Question: i'm trying to implement a recursive query in MS SQL server 2008 using CTE.
I know there are a lot of posts talking about recursion in SQL SERVER but this is a bit different and i'm getting stuck.
I have a table with this structure:
'''
CREATE TABLE [dbo].[Account](
<URL> NULL,
<URL> NULL,
<URL>
'''
This table represent a list of Account of course, these accounts can be duplicated in the table and i know they are if an account has a MAIN_EMAIL or a SECONDARY_EMAIL that exists in the MAIN_EMAIL or SECONDARY_EMAIL in another record with a different ID.
For example these records are duplicated in my table:

I know those records are duplicated because the ID 21206 has the main email that exists as main email in the record with ID 21246 and as secondary email in the record with ID 21268. Furthermore, the record with ID 21246 has a secondary email that exists as main email in the record with ID 28169. So, i consider those 4 records as a single record (this rule comes from project requirements).
Then, let's suppose i know the ID from which start this recursive query, suppose i know the first, with the ID 21206. I wrote this query but the result is a infinitive loop (and i get the error from MS SQL SERVER since it says i can do at maximum 100 recursions), if i select top 100 the result set contains the correct records, in this example the result is all ids 21206,21246,21268,28169 but these records are repeated to infinity, it seems the recursive part doesn't stop.
The query is:
'''
with cte (ID, MAIN_EMAIL, SECONDARY_EMAIL) as (
select ad.ID,ad.MAIN_EMAIL,ad.SECONDARY_EMAIL
from Account ad
where ad.ID = '21206'
union all
select ade.ID,ade.MAIN_EMAIL,ade.SECONDARY_EMAIL
from Account ade
inner join cte c
on (
(ade.MAIN_EMAIL = c.MAIN_EMAIL
or ade.SECONDARY_EMAIL = c.MAIN_EMAIL
or ade.MAIN_EMAIL = c.SECONDARY_EMAIL
or ade.SECONDARY_EMAIL = c.SECONDARY_EMAIL)
and ade.ID <> c.ID
)
)
select top 100 * from cte
'''
Could you help me?
Thank you in advance
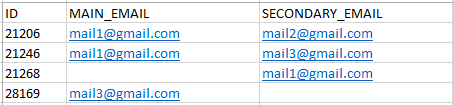
Answer: Like other have already said there is no need for recursion
'''
SELECT DISTINCT account.*
FROM account
INNER Join (SELECT mail
FROM (SELECT main_email mail
FROM account
UNION ALL
SELECT secondary_email mail
FROM account) a
GROUP BY mail
HAVING count(1) > 1) mails
ON main_email = mails.mail or secondary_email = mails.mail
'''
It's probably possible to use UNPIVOT to get the list of all the mail addresses, but I'm not sure what will be the best, performance-wise.
I leave the <URL>
If you want to check, the UNPIVOT version (with CTE) is:
'''
WITH mails as
(
SELECT mail
FROM (SELECT ID, main_email, secondary_email
FROM account) p
UNPIVOT (mail FOR col IN (main_email, secondary_email)) as a
GROUP BY mail
HAVING count(mail) > 1
)
SELECT DISTINCT account.*
FROM account
INNER JOIN mails on main_email = mails.mail or secondary_email = mails.mail
'''